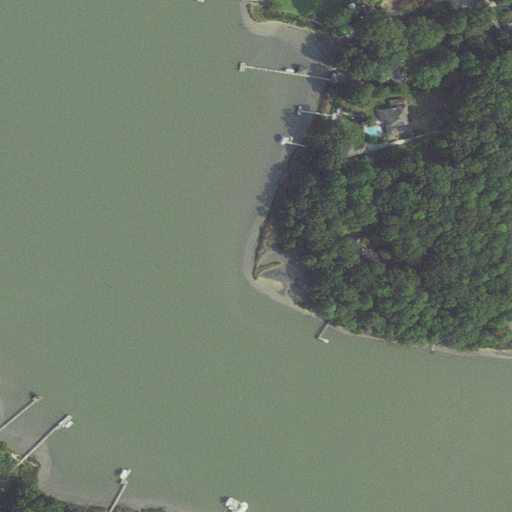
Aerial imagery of cape in Virginia named Log House Point containing open water, open development, mixed forest, evergreen forest, herbaceous wetlands, and woody wetlands